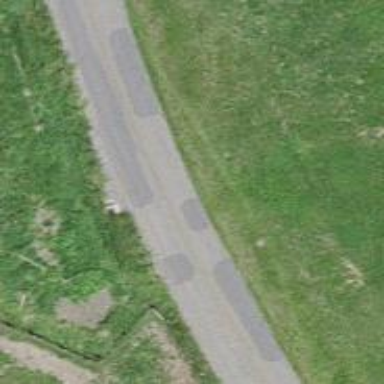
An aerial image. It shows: Unclassified road.